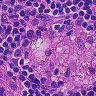
Metastatic tissue present: no